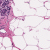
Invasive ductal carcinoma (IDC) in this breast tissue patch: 0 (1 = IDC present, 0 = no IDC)